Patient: sex M, age 69
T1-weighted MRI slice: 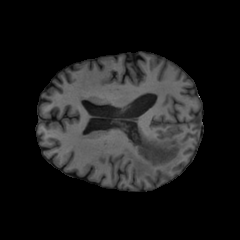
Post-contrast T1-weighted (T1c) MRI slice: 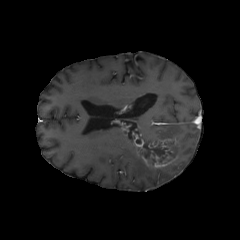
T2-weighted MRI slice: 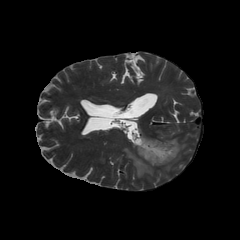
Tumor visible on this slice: yes
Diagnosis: Glioblastoma, IDH-wildtype
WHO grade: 4